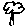
Label: tree